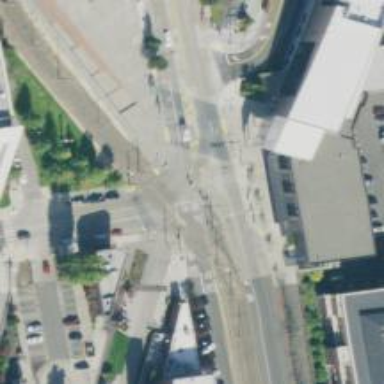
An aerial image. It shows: Tram level crossing on the railway.